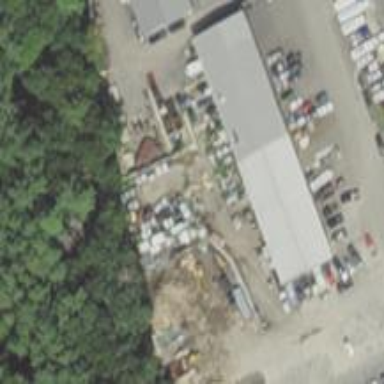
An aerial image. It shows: Industrial building.